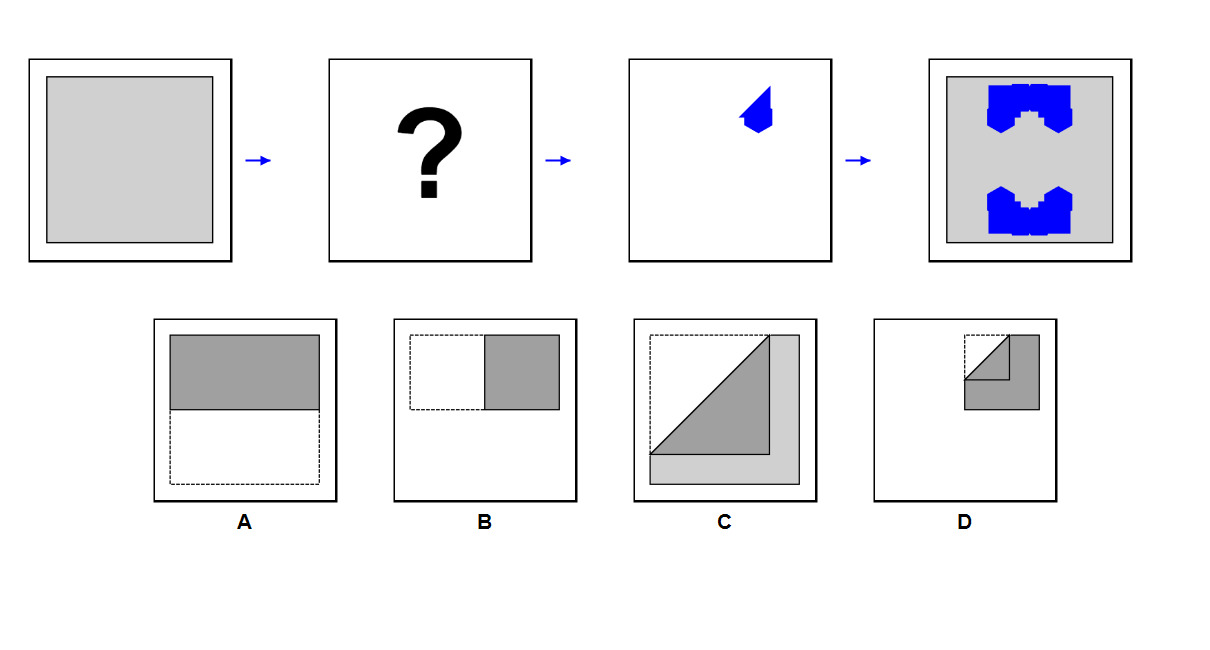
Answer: C